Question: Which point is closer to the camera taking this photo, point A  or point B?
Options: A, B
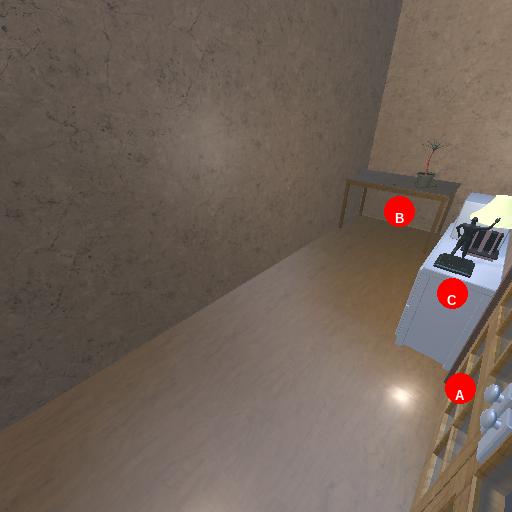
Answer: A